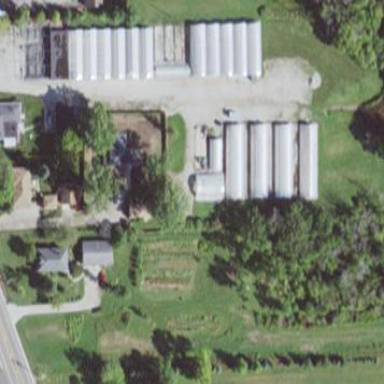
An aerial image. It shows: Greenhouse used for horticulture.